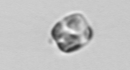
Label: Thalassiosira